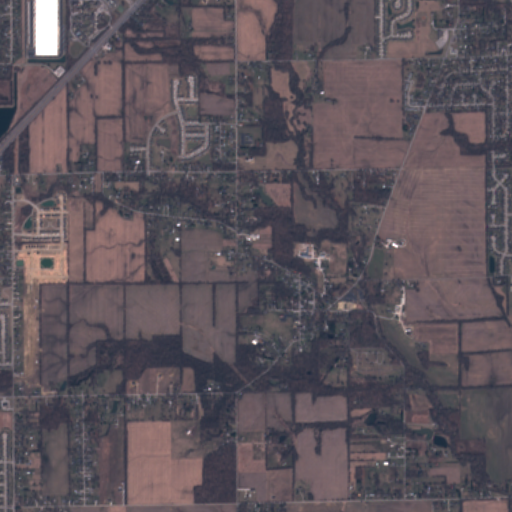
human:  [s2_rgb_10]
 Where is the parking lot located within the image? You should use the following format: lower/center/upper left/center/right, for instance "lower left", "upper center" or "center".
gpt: The parking lot is located in the center left of the image.
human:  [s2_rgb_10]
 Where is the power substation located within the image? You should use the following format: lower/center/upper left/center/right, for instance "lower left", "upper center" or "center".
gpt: The power substation is located in the upper left of the image.
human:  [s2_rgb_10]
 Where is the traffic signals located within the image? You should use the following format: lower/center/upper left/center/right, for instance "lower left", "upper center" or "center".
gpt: The traffic signals is located in the upper left of the image.
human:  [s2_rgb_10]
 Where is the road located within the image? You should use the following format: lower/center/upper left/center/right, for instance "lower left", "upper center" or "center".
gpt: There is no road in the image.